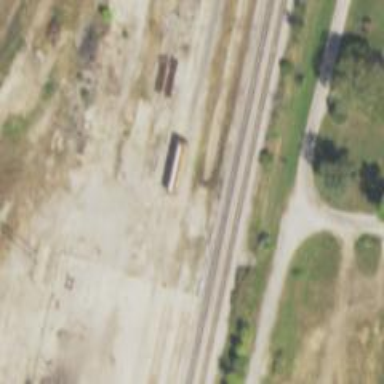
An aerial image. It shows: Abandoned railway yard is depicted.